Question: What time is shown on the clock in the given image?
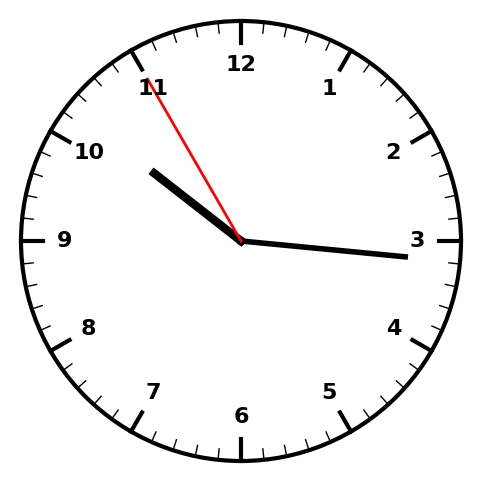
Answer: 10:15:55